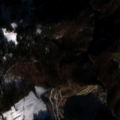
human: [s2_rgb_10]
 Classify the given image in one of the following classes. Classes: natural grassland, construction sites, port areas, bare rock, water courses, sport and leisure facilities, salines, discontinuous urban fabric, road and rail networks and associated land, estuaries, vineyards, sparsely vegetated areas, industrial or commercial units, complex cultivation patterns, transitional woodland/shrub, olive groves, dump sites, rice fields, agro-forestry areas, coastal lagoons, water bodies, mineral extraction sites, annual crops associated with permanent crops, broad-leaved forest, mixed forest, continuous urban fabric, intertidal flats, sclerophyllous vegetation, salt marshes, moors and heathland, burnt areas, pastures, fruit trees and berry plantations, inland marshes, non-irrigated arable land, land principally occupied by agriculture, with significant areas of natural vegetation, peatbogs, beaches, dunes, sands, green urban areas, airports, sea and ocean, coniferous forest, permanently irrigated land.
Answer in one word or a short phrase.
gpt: mineral extraction sites, pastures, broad-leaved forest, coniferous forest, mixed forest